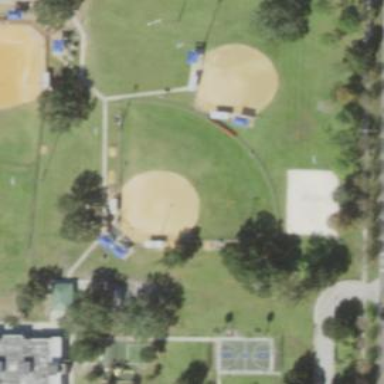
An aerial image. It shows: Baseball pitch for leisure land activities.